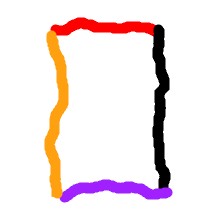
Shape: rectangle